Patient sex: M
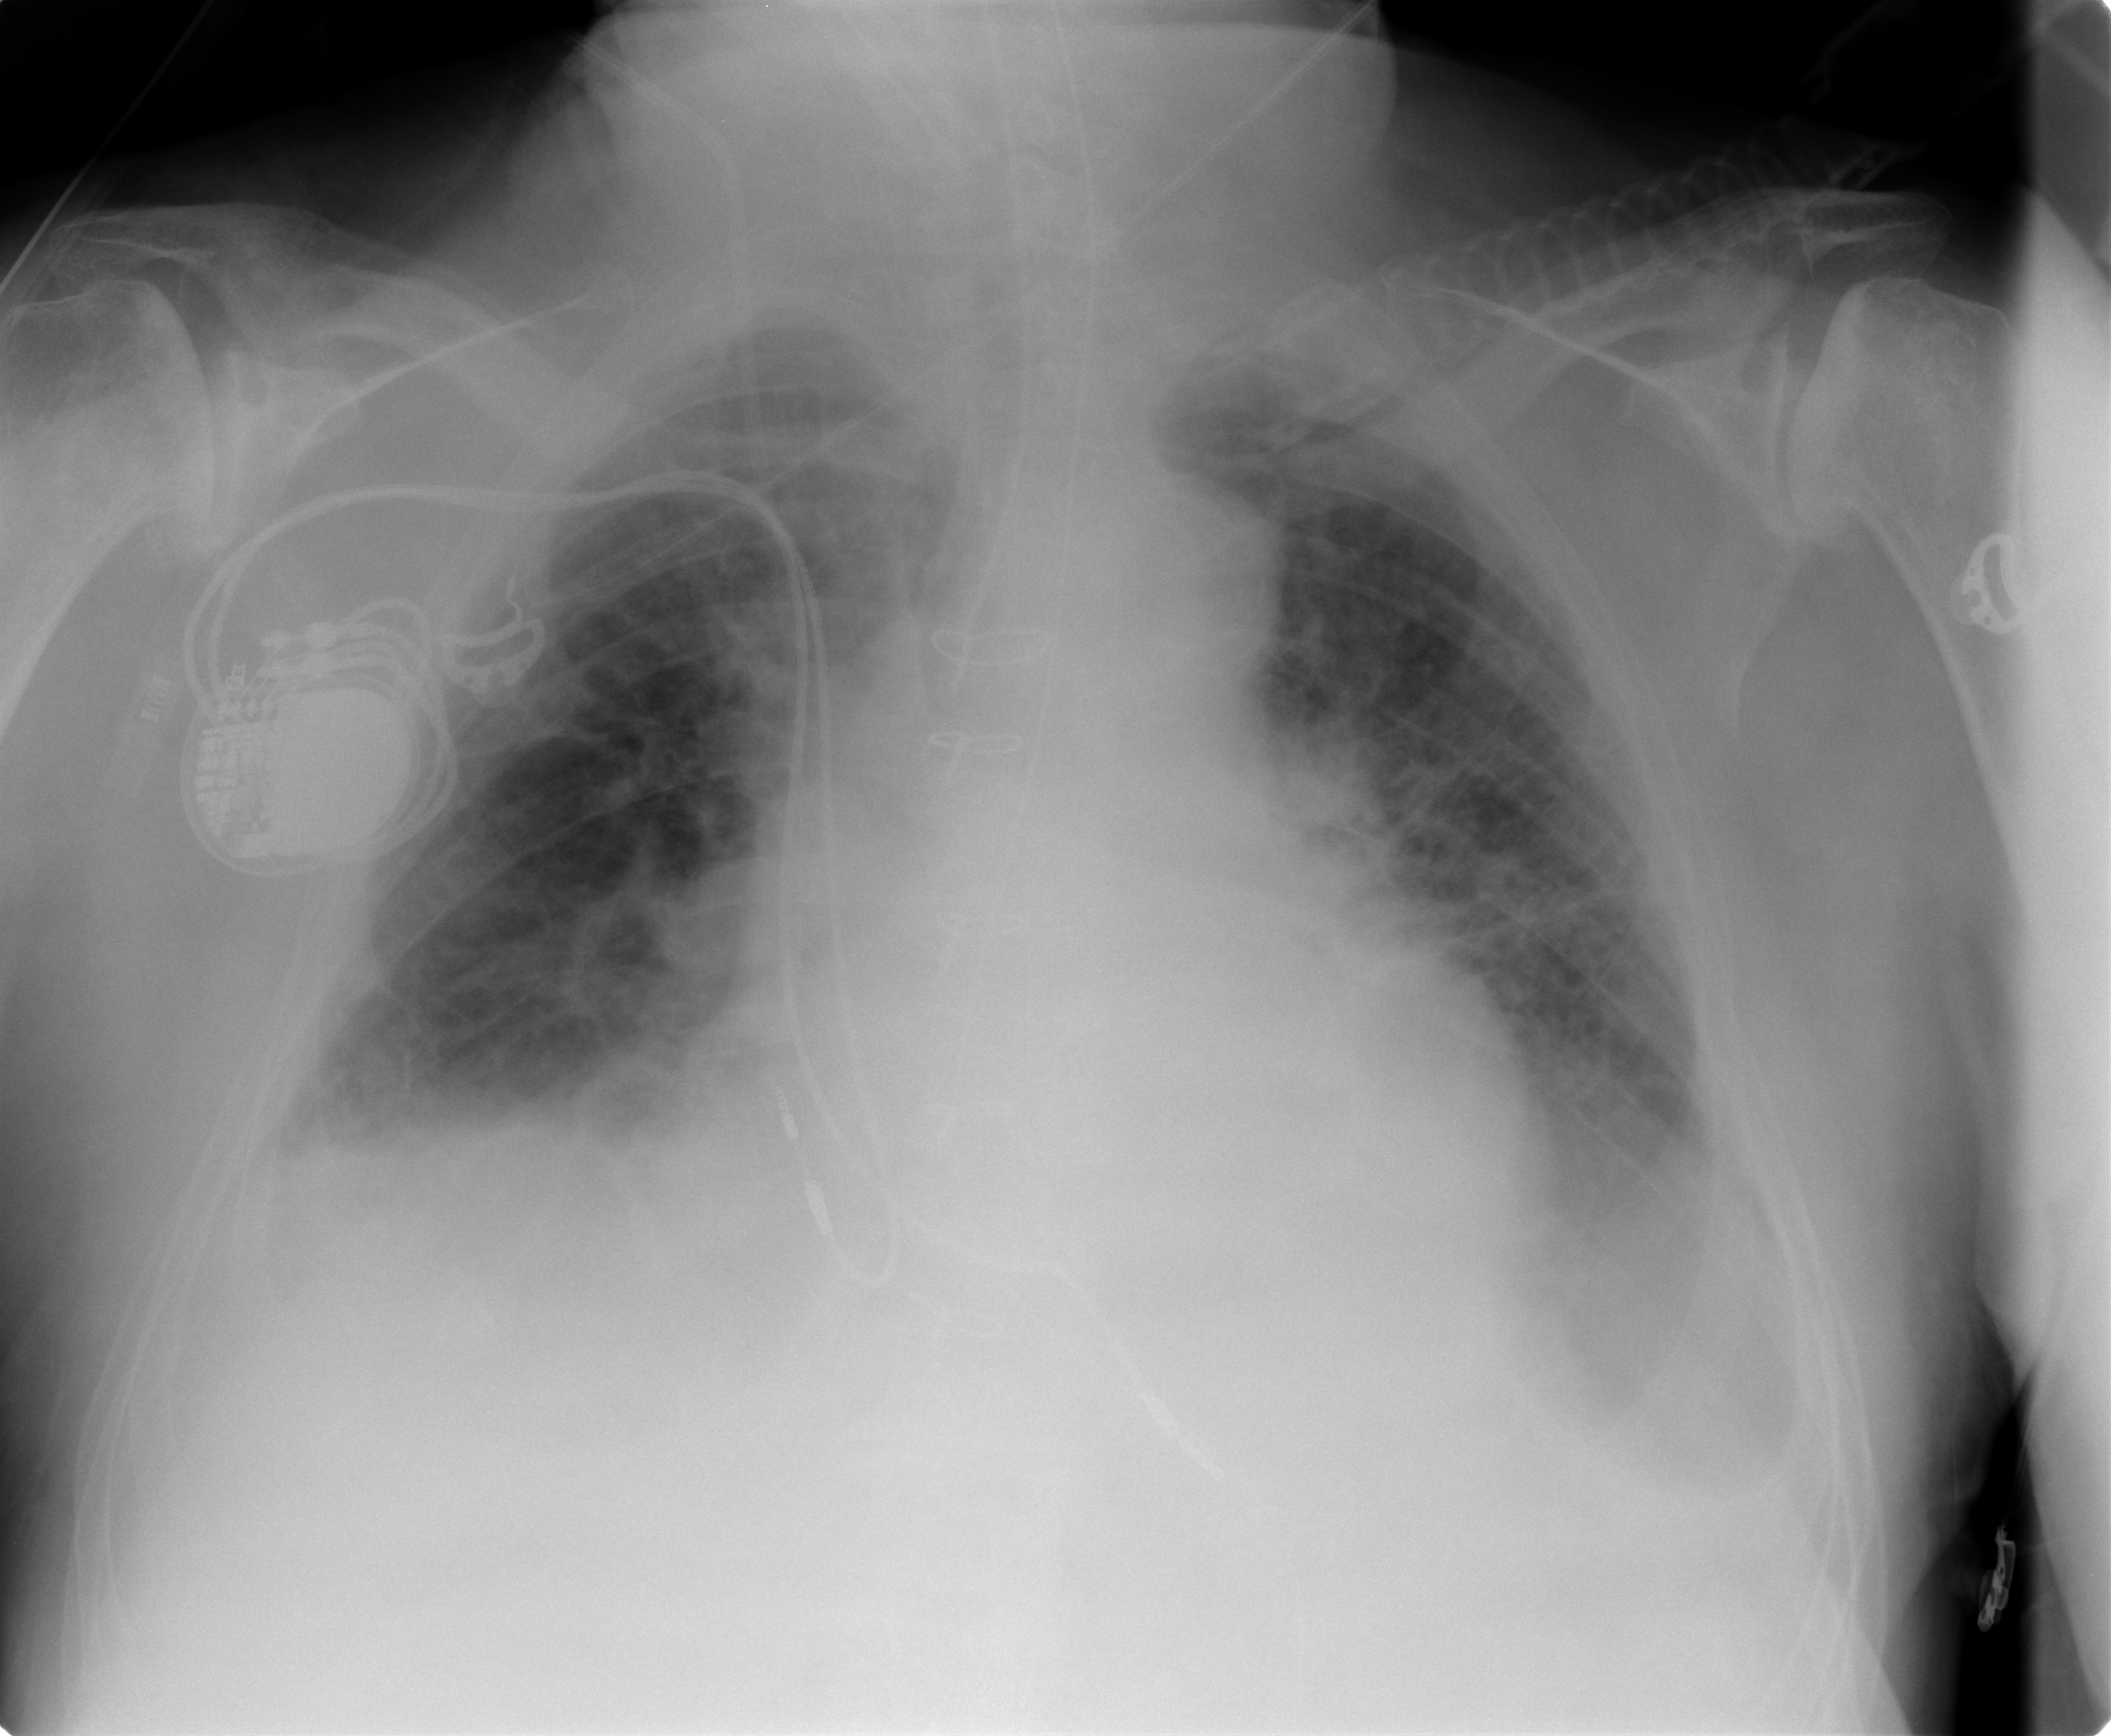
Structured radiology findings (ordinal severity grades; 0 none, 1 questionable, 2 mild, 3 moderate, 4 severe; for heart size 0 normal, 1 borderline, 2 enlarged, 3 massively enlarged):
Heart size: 2
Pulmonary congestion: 2
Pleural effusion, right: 2
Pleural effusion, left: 2
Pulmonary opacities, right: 0
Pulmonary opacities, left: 0
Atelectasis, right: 2
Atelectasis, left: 2